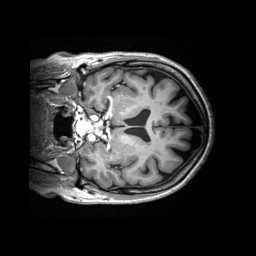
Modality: T1w
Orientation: coronal
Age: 69
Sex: female
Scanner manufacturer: siemens
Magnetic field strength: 3 T
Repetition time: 2.2 s
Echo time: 0.00245 s